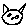
Label: cat